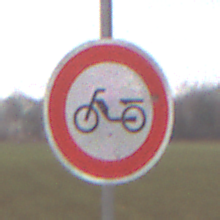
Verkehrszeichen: VerbotMofas
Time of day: Midday
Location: Outdoor (RoadRail)
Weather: Overcast
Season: NotSpecified
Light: Natural